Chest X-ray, PA view. Patient: 33 years old, sex M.
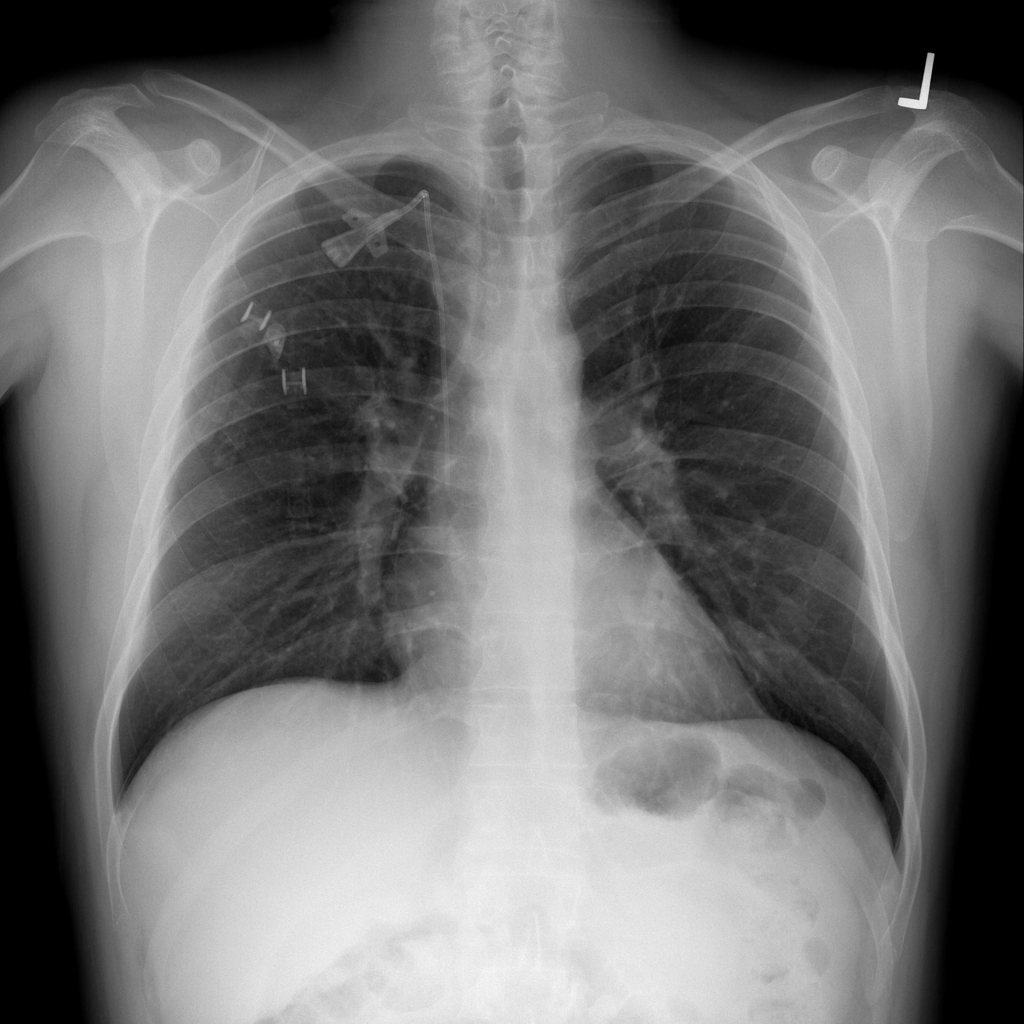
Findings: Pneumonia